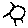
Label: sun